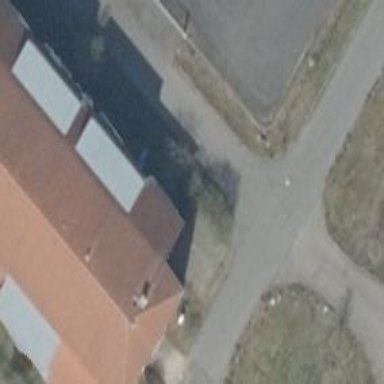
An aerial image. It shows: Residential road.